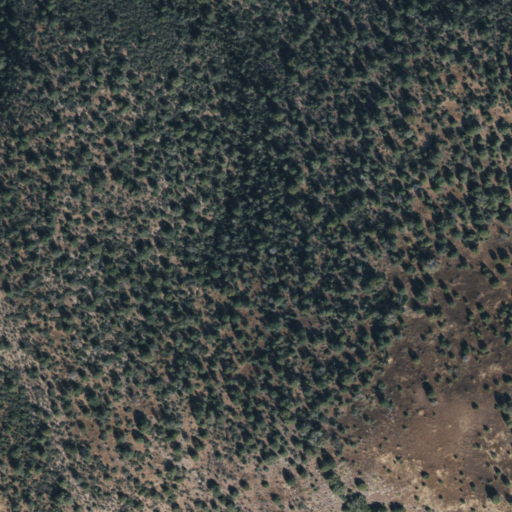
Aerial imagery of depression(s) in Arizona named Brushy Basin containing evergreen forest and shrub